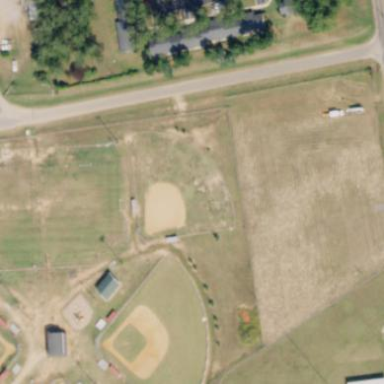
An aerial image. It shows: Baseball pitch for leisure land.